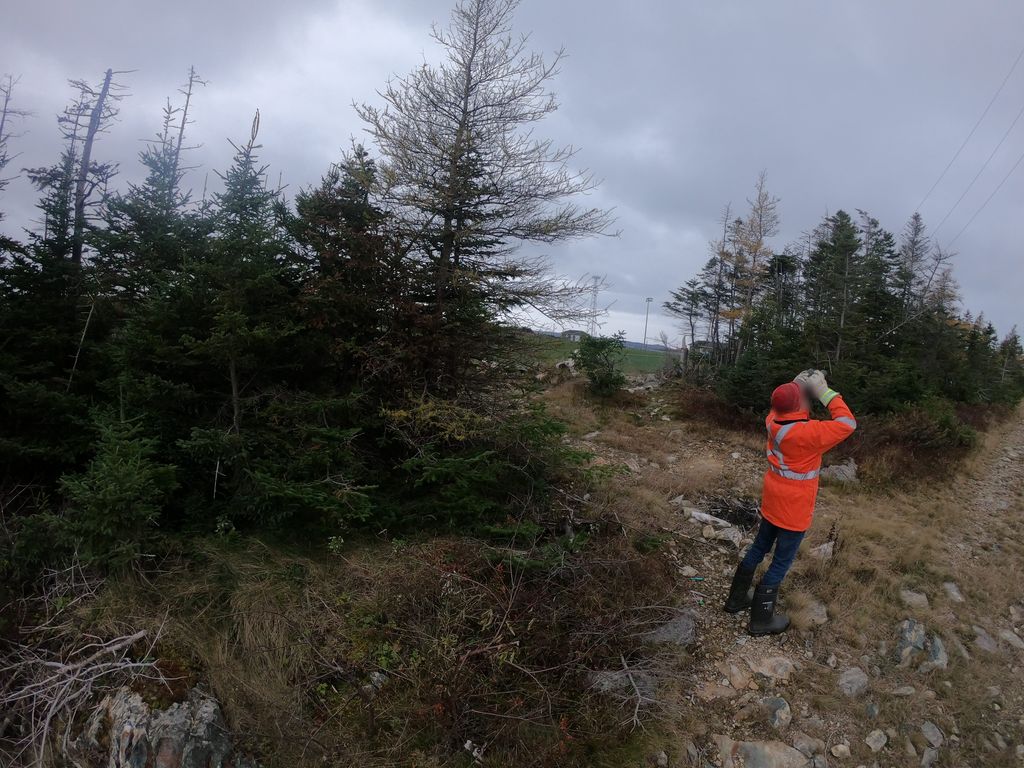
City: st_johns